Field crop: tomato
Growth stage: 1
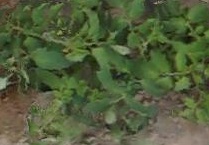
Species: tomato